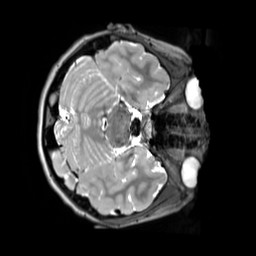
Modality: T2w
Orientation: axial
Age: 10
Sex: female
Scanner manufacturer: siemens
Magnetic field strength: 3 T
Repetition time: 3.2 s
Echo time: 0.408 s